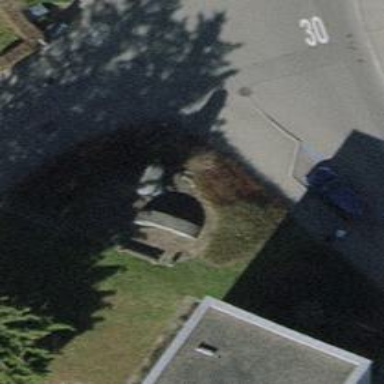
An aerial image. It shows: Bench for seating.